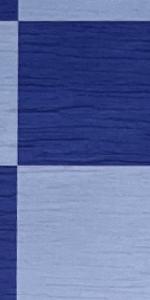
Label: Empty